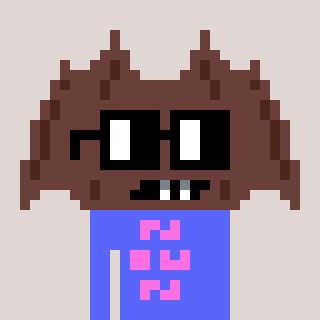
a pixel art character with square black glasses, a bat-shaped head and a purple-colored body on a warm background